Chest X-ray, PA view. Patient: 40 years old, sex M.
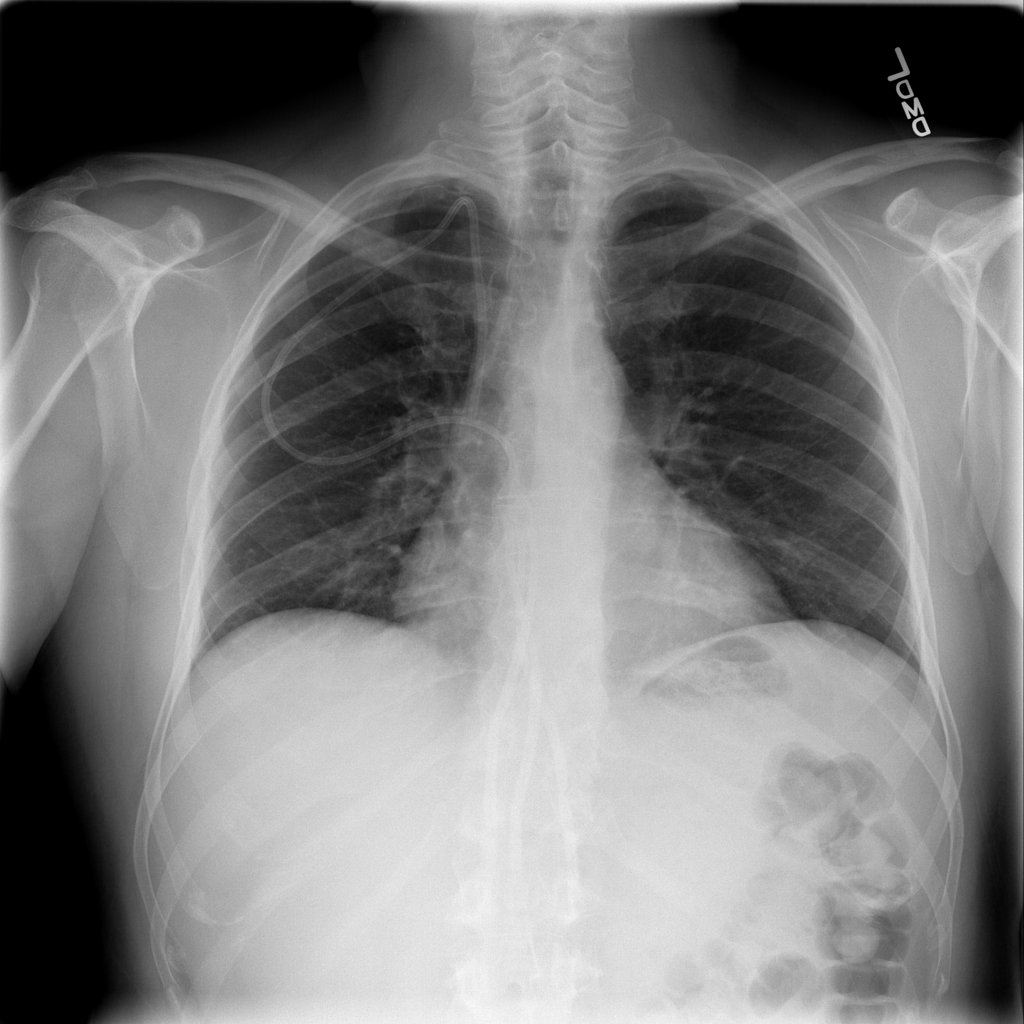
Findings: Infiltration